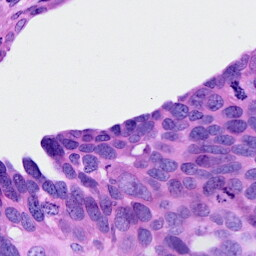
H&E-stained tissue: Ovarian